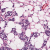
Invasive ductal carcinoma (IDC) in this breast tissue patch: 1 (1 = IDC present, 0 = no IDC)